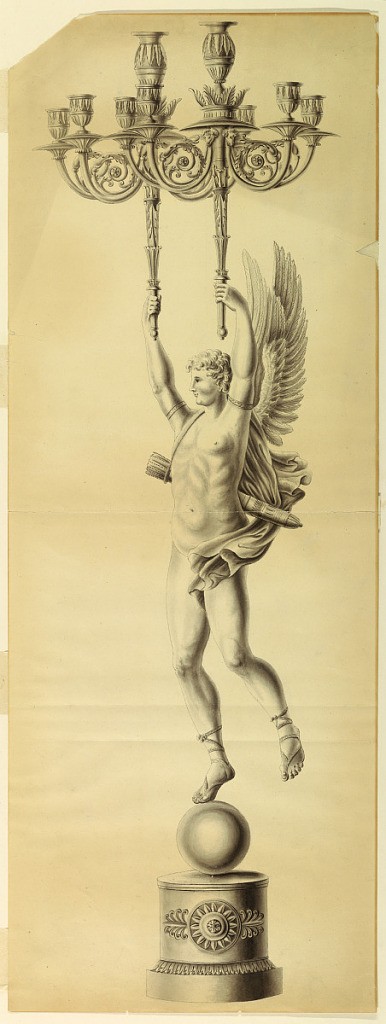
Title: Design for a Candelabrum
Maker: Joseph Anton Seethaler II, German, 1799–1868
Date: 1825-1835
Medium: Pen and ink, brush and wash, graphite on paper
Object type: Drawing
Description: Cupid with the forepart of his right foot on a sphere, raisese with either hand a torchère with seven sockets.